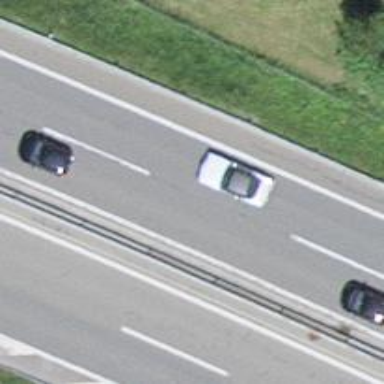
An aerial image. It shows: Motorway.